Question: I'm having issue getting my grid to align correctly. Here is the HTML
'''
<div class="span6" id="content">
<!-- Category 2 is Programming category. -->
<?php $programming_posts = get_posts('2'); ?>
<div class="row-fluid">
<?php foreach($programming_posts as $key => $post){ ?>
<div class="span6 well well-small" id="post-preview">
<?php echo $post->post_excerpt;?>
</div>
<?php }?>
</div>
</div>
'''
Here is the CSS
'''
#post-preview{
border: 1px solid rgba(140,140,140,1);
border-radius: 2px;
max-height: 135px;
min-height: 135px;
margin-bottom: 5px;
'''
}
As you can see the first row is not aligned with the rows that comes after it. The first row is the row with the right alignment. I'm not sure how to fix this?

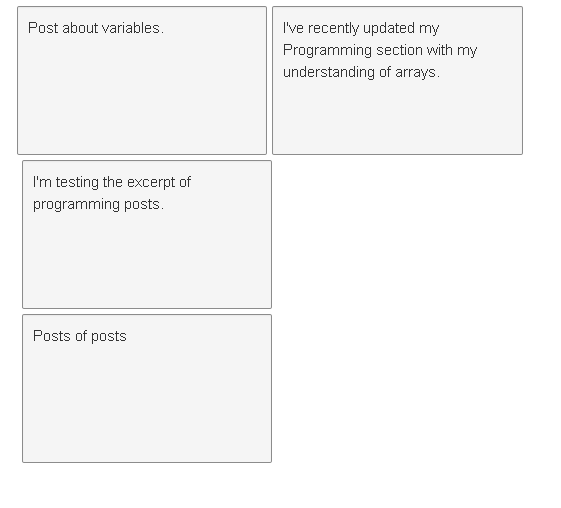
Answer: You html structure is bad as a 'row-fluid' can have only maximum of 12 columns, ie in this case two '<div class="span6 well well-small" id="post-preview">' elements. But in your case you are adding all 'post-preview' divs to a single 'row-fluid'
Your html must be structure should be like
'''
<div class="row-fluid">
<div class="span6 well well-small" id="post-preview1">
</div>
<div class="span6 well well-small" id="post-preview2">
</div>
</div>
<div class="row-fluid">
<div class="span6 well well-small" id="post-preview1">
</div>
<div class="span6 well well-small" id="post-preview2">
</div>
</div>
'''
Also the <URL>, you have many 'div's with id 'post-preview' because of the loop